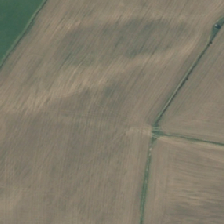
Land cover: shortrotation_cropland